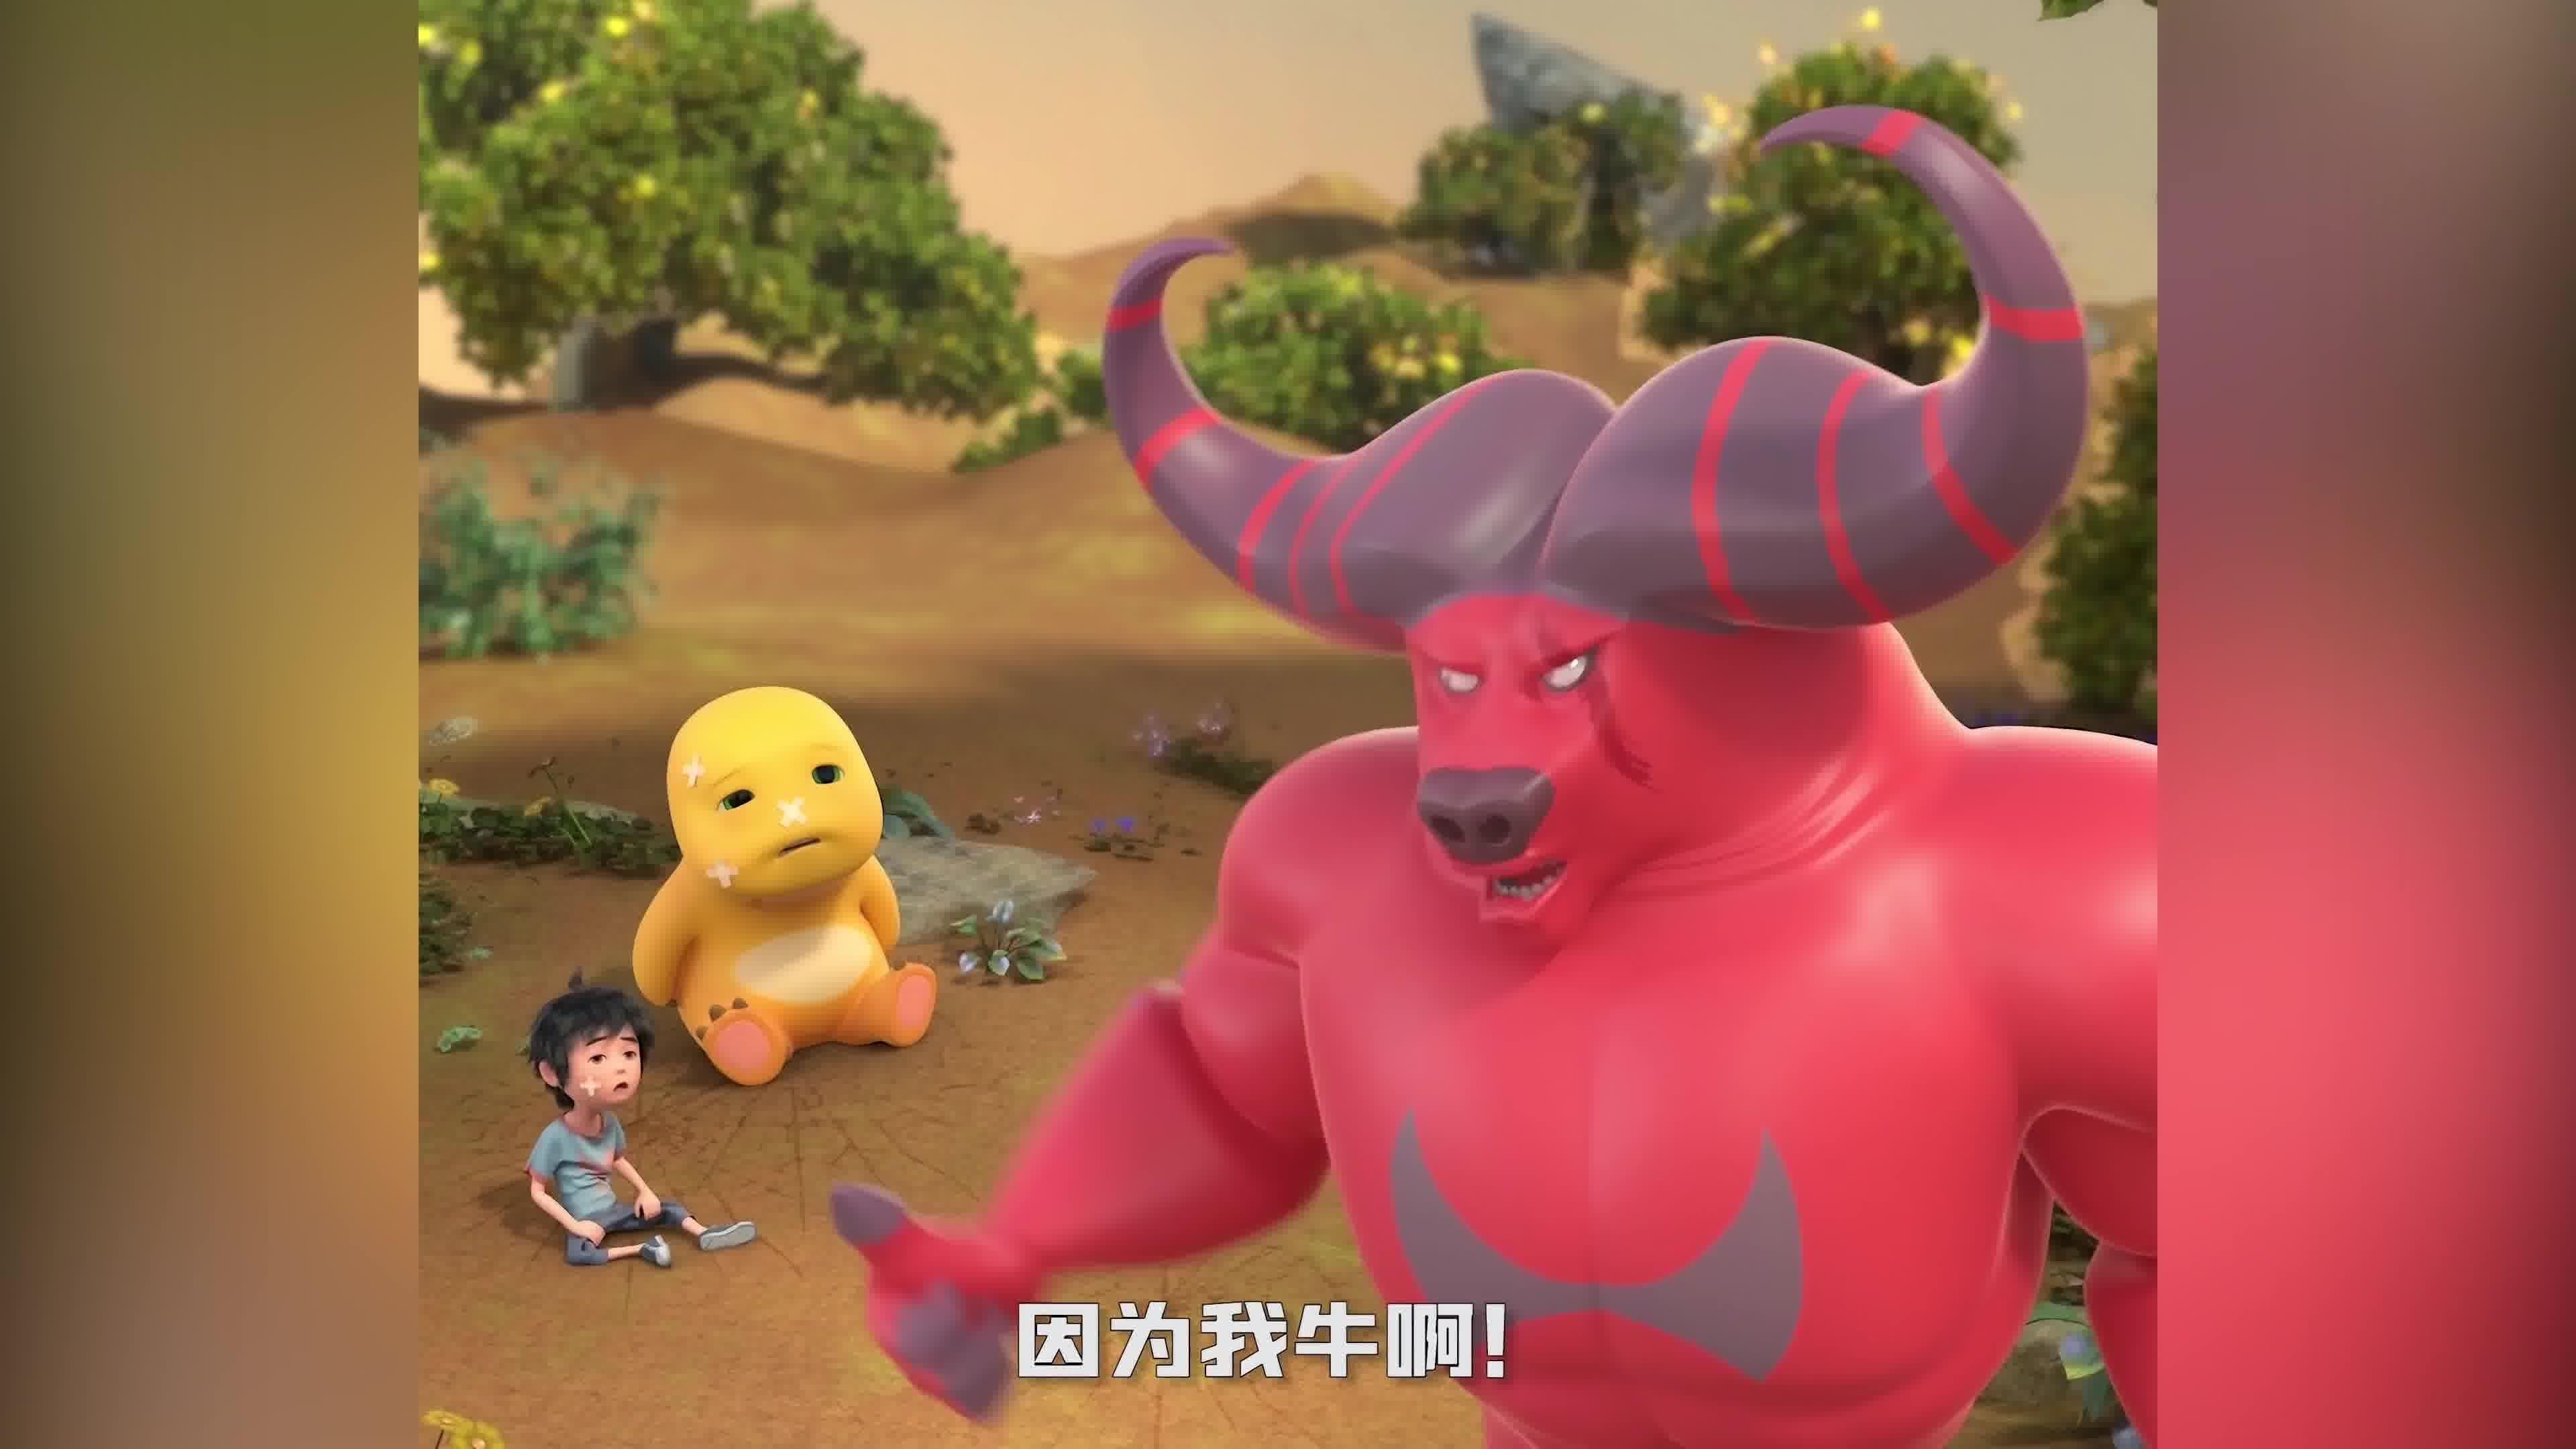
Label: nailong